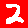
Digit: 2